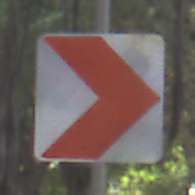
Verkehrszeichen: RichtungstafelnInKurvenKleinLinks
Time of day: MorningAfternoon
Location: Outdoor (Suburban)
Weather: PartlyCloudy
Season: NotSpecified
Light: Natural